Interaction volume radius: 10 \u00c5
Interaction volume height: 20 \u00c5
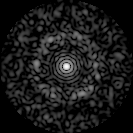
Disorder parameter: 0.823